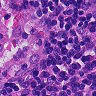
Metastatic tissue present: no